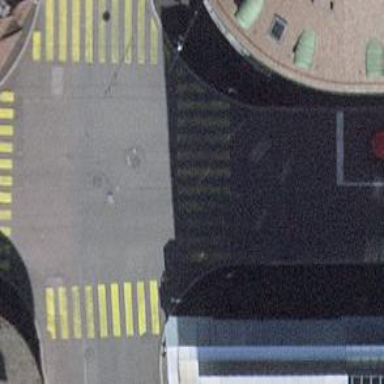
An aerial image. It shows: Road crossing with traffic signals.